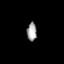
Tissue: lung
Cell type: Others
Senescence score: 0.1879
Nuclear area (px): 177
Mean DAPI intensity: 159.209